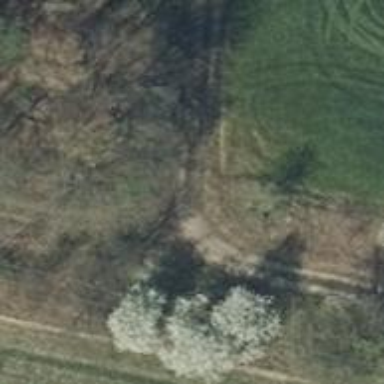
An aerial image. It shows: Row of deciduous broadleaved trees.